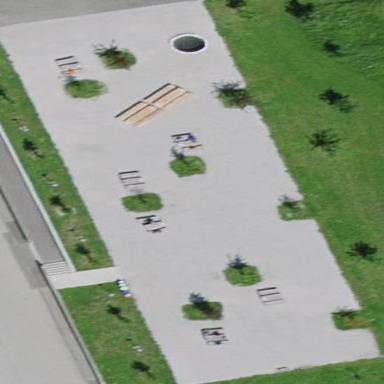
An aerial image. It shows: Park.